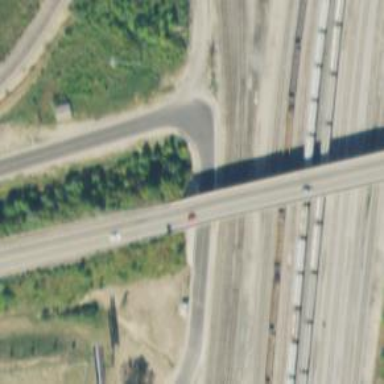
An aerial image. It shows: Abandoned railway yard.